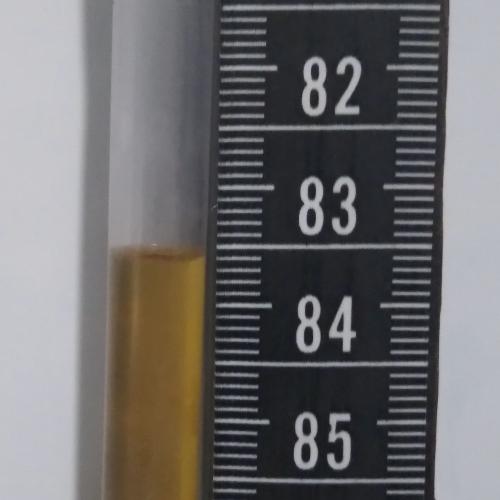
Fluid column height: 83.6 cm